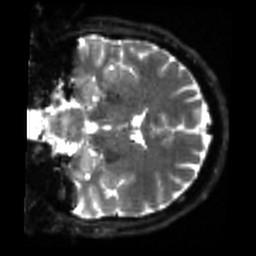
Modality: sbref
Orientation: coronal
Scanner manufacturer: siemens
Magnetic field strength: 3 T
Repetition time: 4 s
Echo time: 0.0594 s